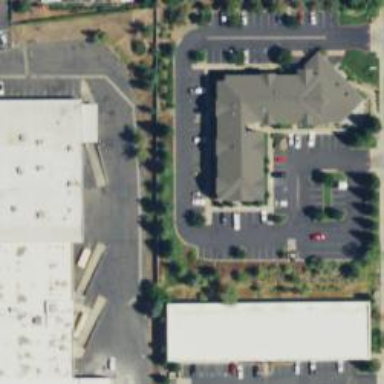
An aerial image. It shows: Hotel building.